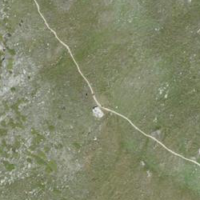
EUNIS habitat code: 26
Species observed at this site:
Erebia tyndarus